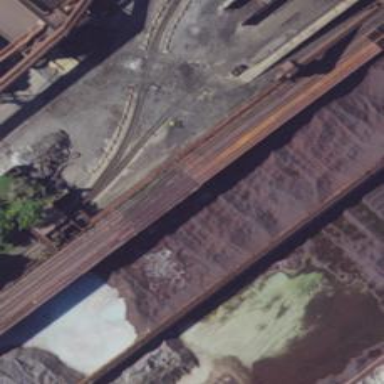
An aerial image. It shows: Bridge for railway spur.